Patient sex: M
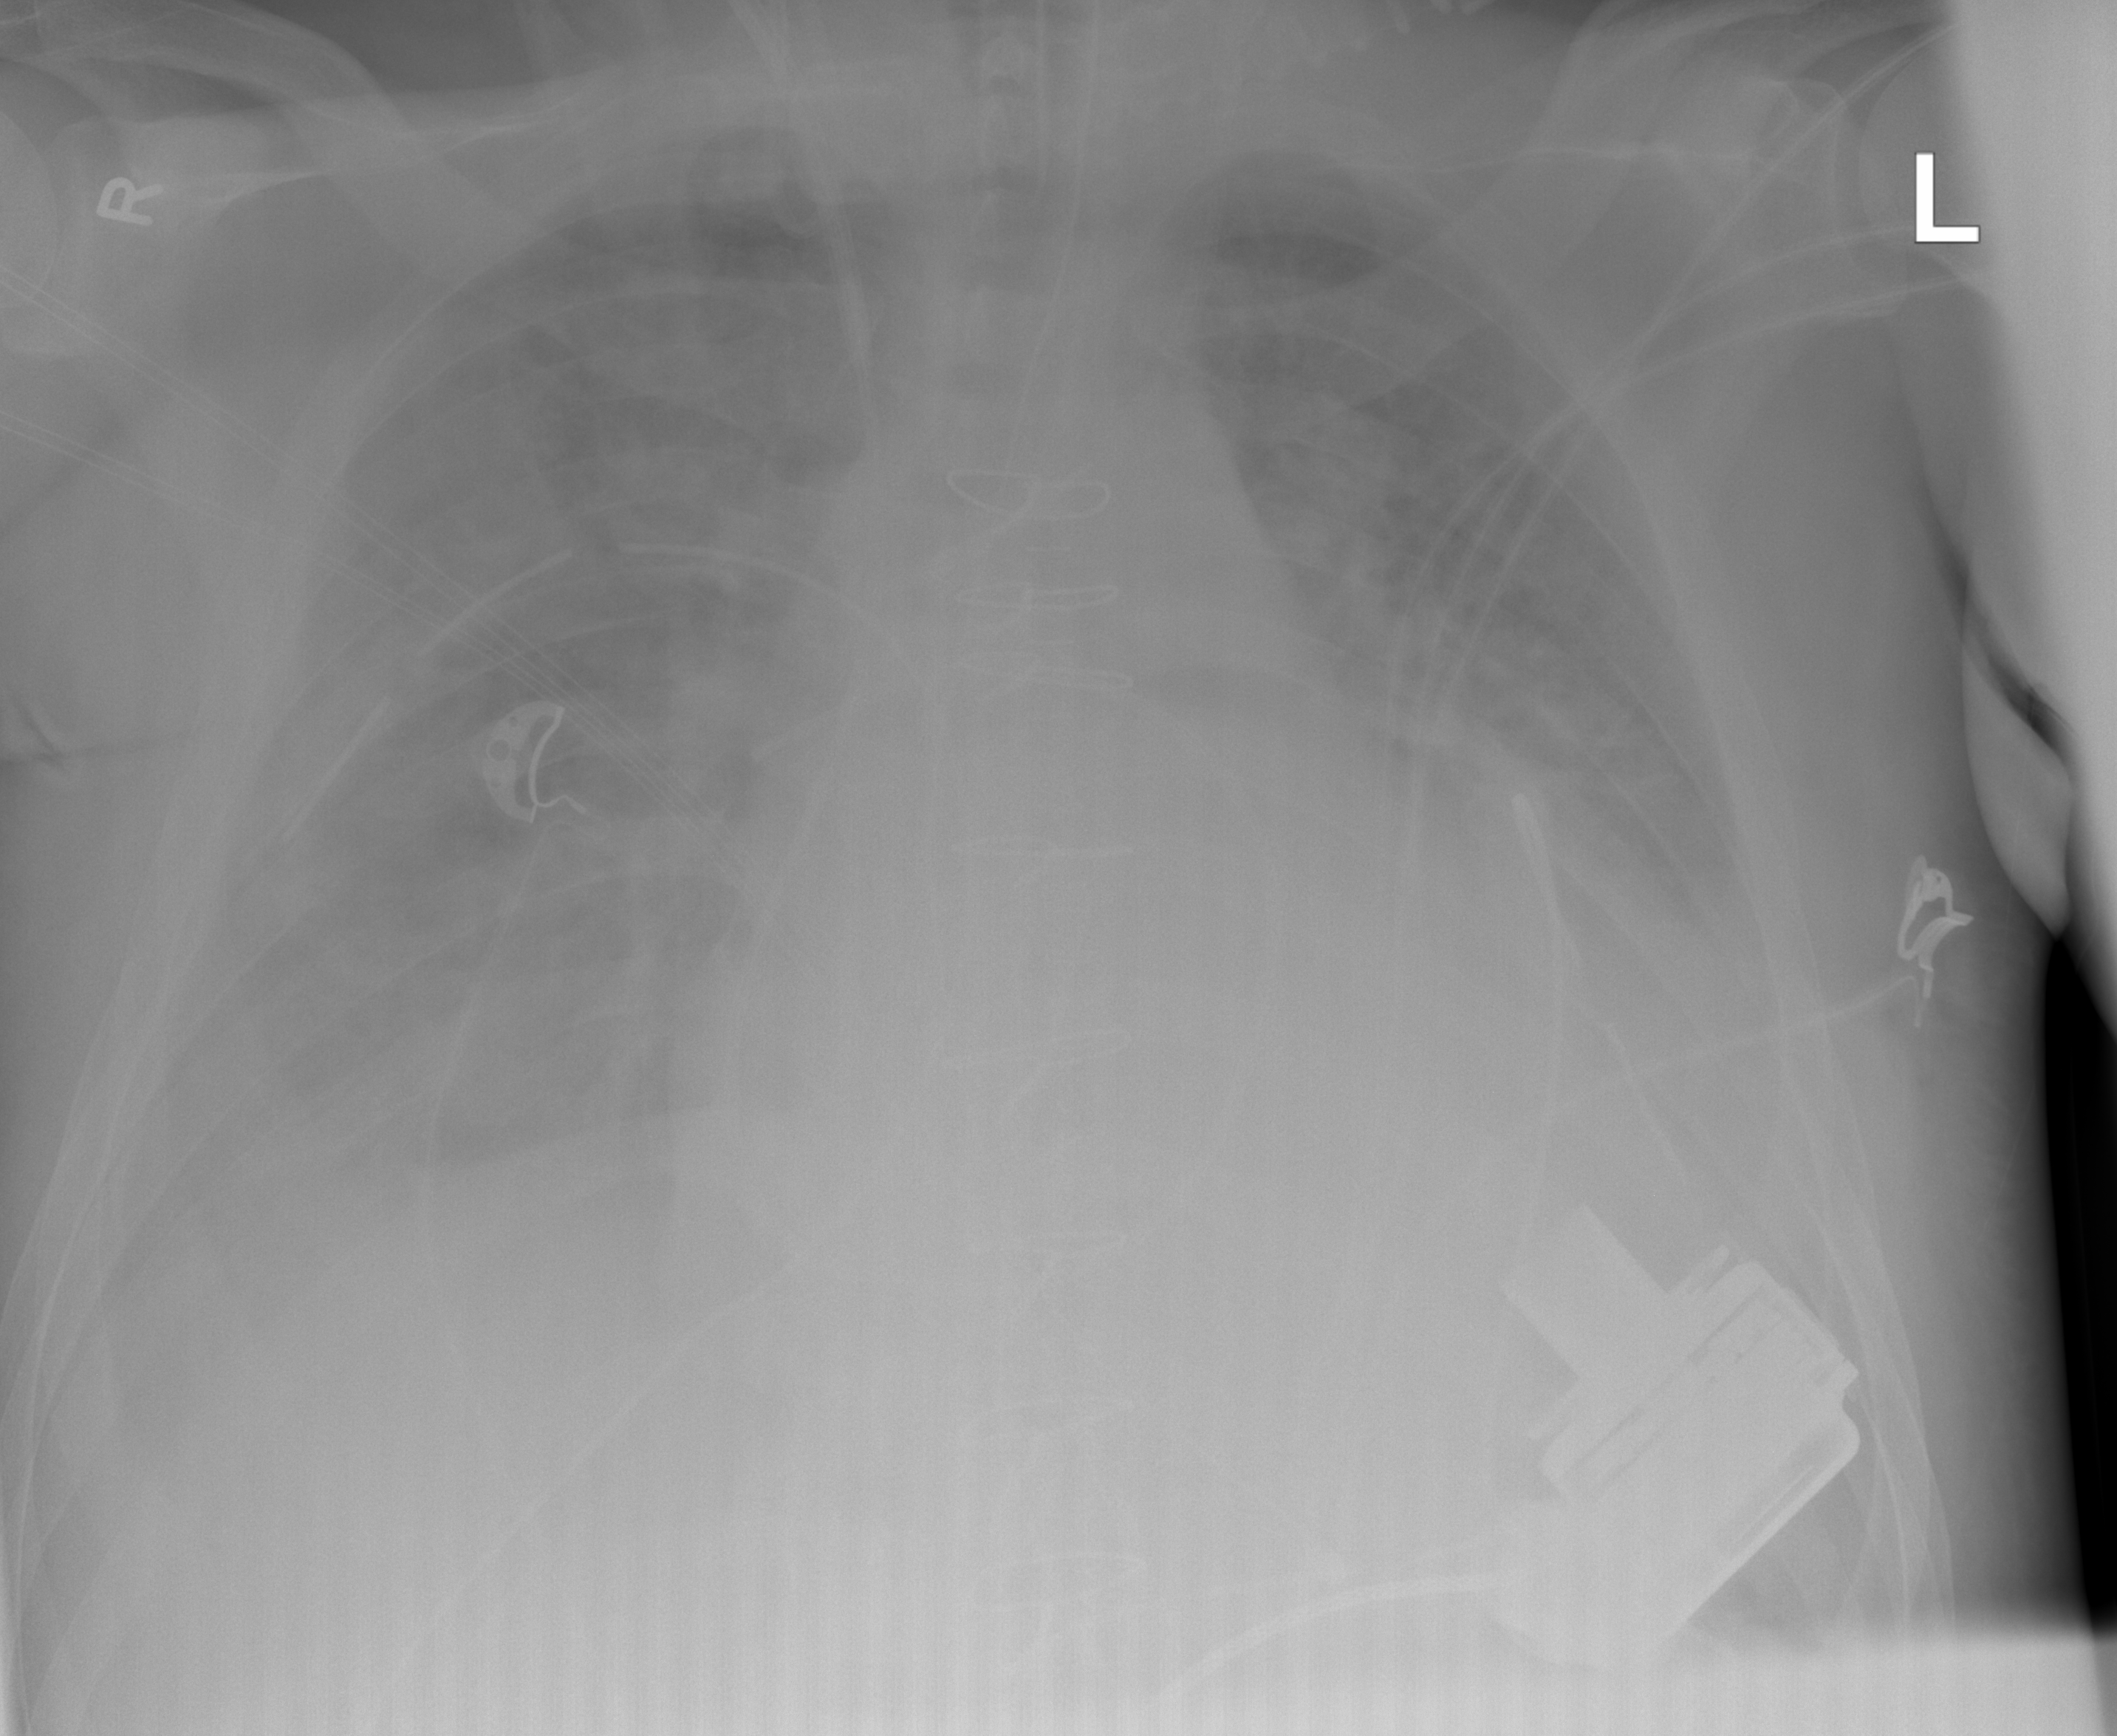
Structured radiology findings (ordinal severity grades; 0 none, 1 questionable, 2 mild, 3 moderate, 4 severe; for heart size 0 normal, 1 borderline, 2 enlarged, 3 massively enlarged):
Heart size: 2
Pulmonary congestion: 3
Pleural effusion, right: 3
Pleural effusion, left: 2
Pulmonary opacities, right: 3
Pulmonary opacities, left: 3
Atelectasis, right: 2
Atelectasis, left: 2